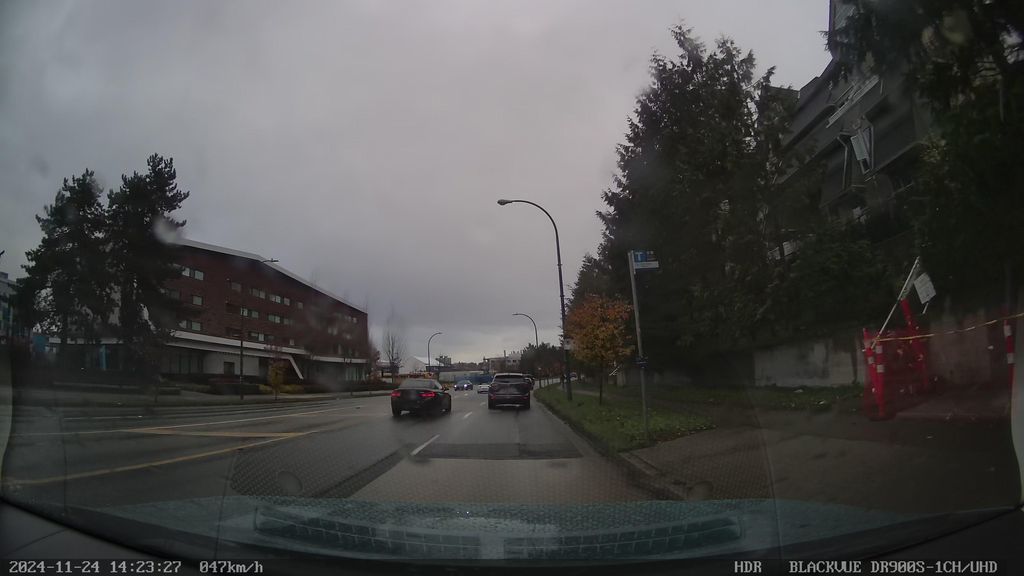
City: vancouver